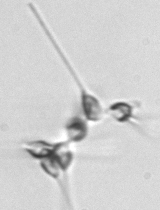
Label: Asterionellopsis_glacialis